Question: This css changing width from 80px to 120px on hover:
'''
-webkit-transition: width .5s ease, color .5s ease, background .5s ease;
-moz-transition: width .5s ease, color .5s ease, background .5s ease;
-o-transition: width .5s ease, color .5s ease, background .5s ease;
transition: width .5s ease, color .5s ease, background .5s ease;
'''
Is resulting in this problem:

On Chrome (24.0.1312.57 on Mac) when the width returns back to 80px.
The problem is not present on Safari.
Is this a known issue, or is there a way to fix this?
mjohnst.com is the website.
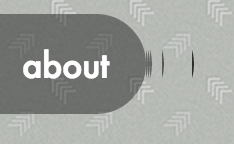
Answer: As I can't test it, I assume that the problem is that background image under the element.
Try removing the background image and test if that gives you a problem. And then you'll be closer to solution.
I put an example on <URL>. Markup looks like this:
'''
<div class="image">
<div class="trans">
<a href="#">About</a>
</div>
</div>
'''
### Update #1
Sorry, but I cannot test it on Mac OS, and to not shoot in the dark see similar question and try all possible methods from there <URL>.